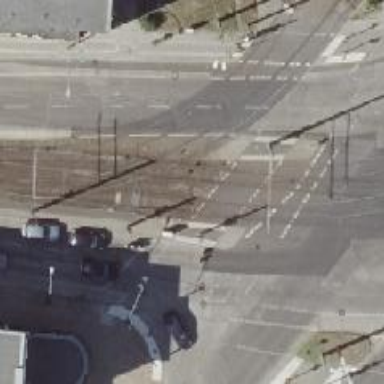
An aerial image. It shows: Tram crossing on the railway.